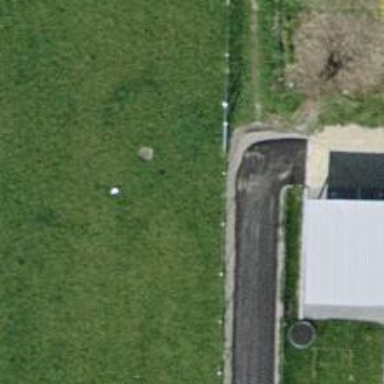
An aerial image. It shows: Unpaved footway.